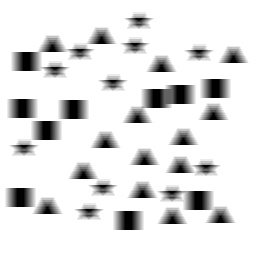
Squares: 10
Triangles: 15
Stars: 11
Total shapes: 36